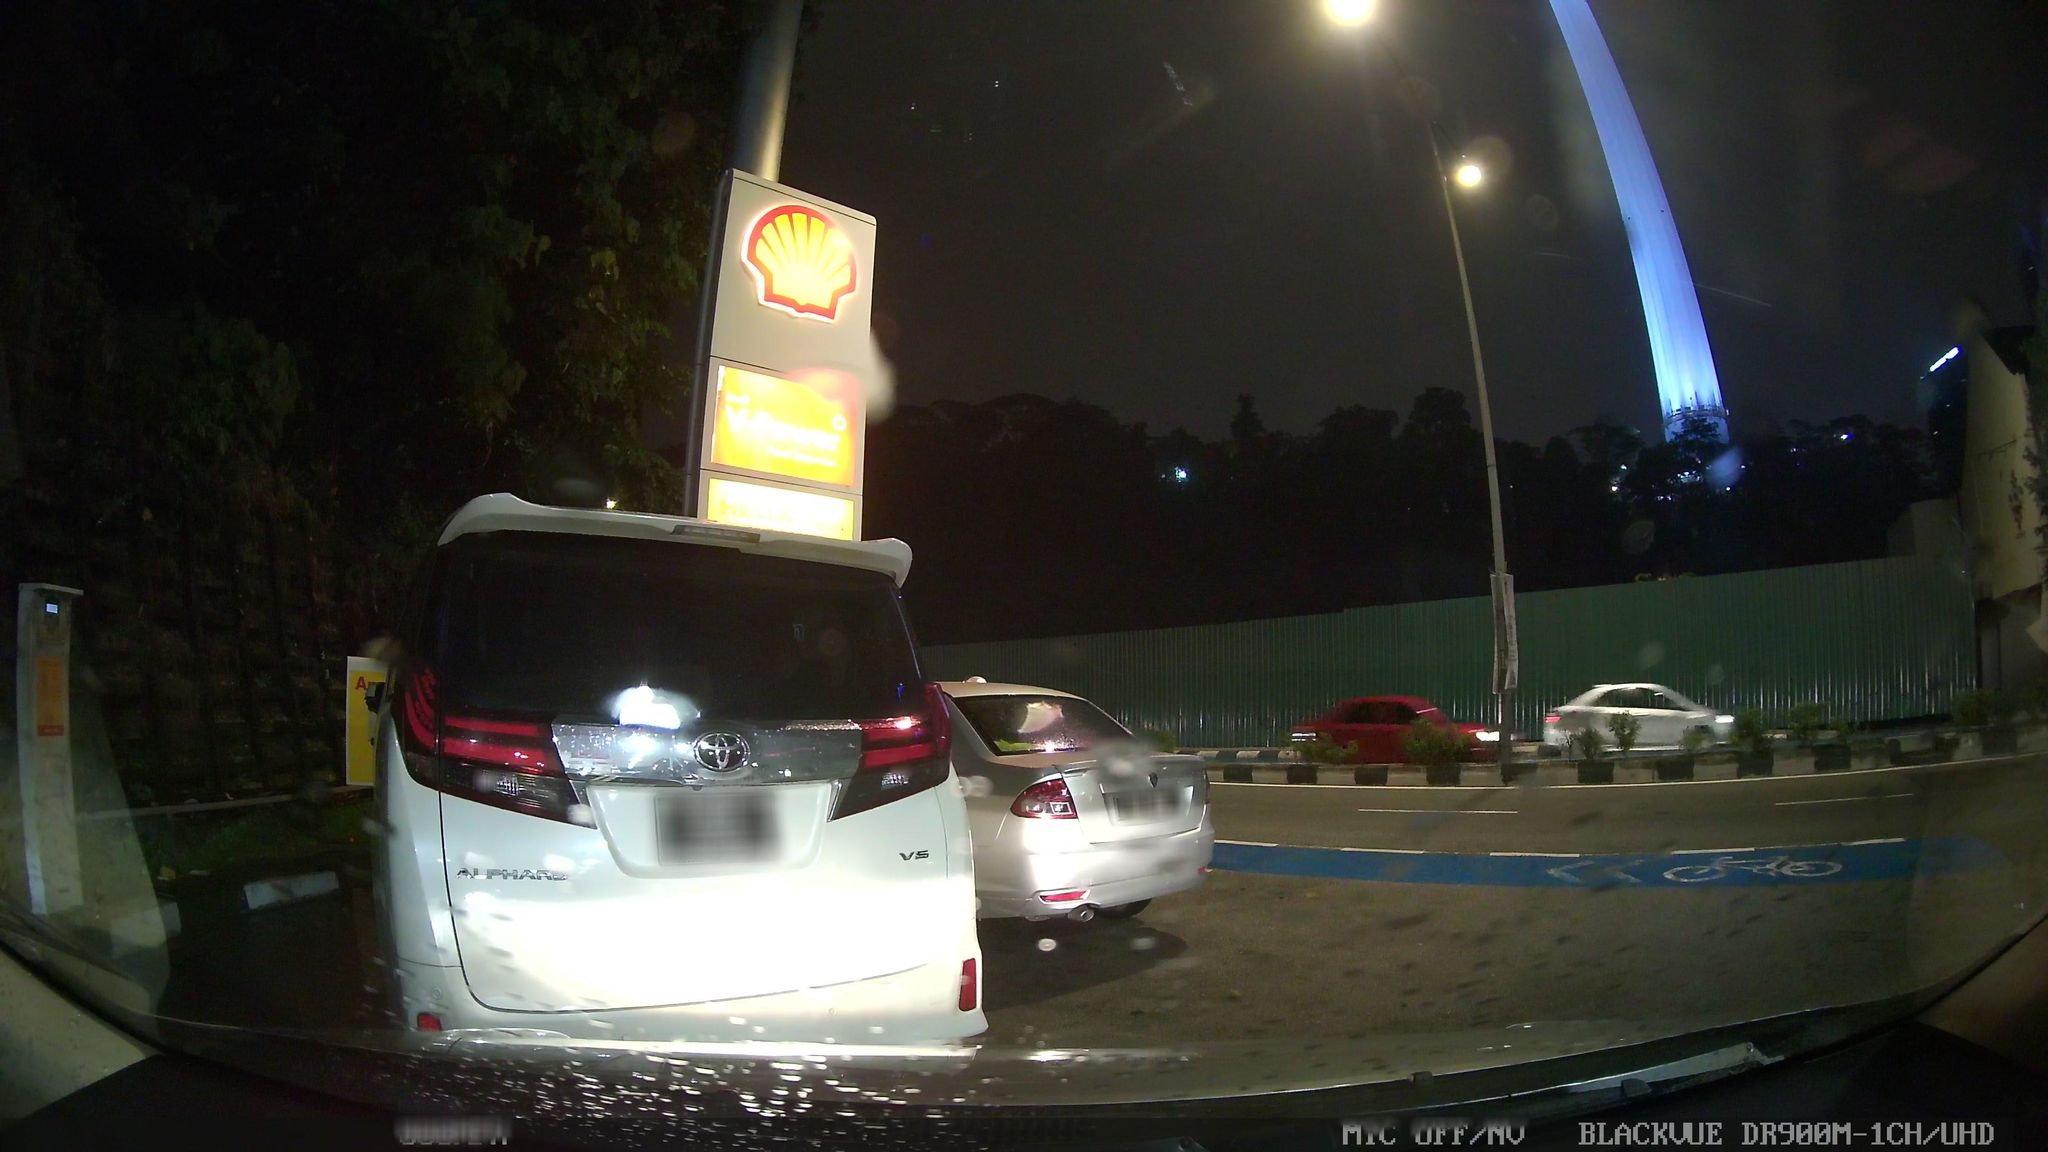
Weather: clear
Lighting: night
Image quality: slightly poor
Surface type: driving surface
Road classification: service
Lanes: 2
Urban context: urban centre
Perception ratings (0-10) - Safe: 0.54, Lively: 5.82, Beautiful: 3.33, Boring: 6.65, Depressing: 8.73, Wealthy: 4.12